Question: I'm creating bitmap/bmp files according to the specifications with my C code and I would like to draw simple primitives on my bitmap. The following code shows how I draw a rectangle on my bitmap:
'''
if(curline->type == 1) // draw a rectangle
{
int xstart = curline->x;
int ystart = curline->y;
int width = curline->width + xstart;
int height = curline->height + ystart;
int x = 0;
int y = 0;
for(y = ystart; y < height; y++)
{
for(x = xstart; x < width; x++)
{
arr[x][y].blue = curline->blue;
arr[x][y].green = curline->green;
arr[x][y].red = curline->red;
}
}
printf("rect drawn.
");
}
...
save_bitmap();
'''

So basically I'm setting the red, green and blue values for all pixels within the given x and y field.
Now I'd like to fill a circle by knowing its midpoint and radius. But how do I know which pixels are inside this circle and which pixels ain't? Any help would be appreciated, thanks for reading.
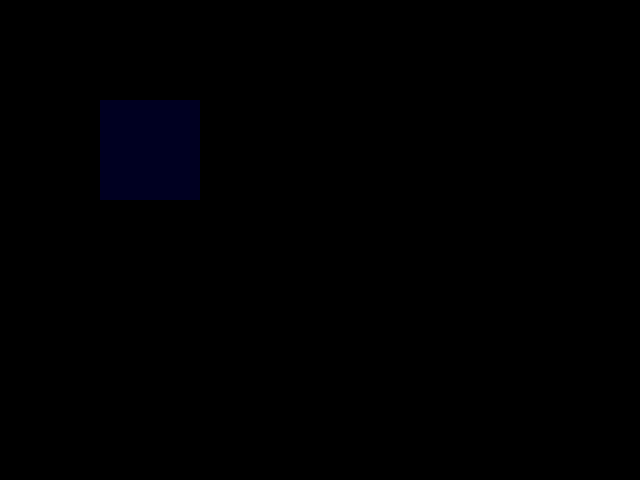
Answer: A point lies within the bounds of a circle if the distance from the point to the center of the circle is less than the radius of the circle.
Consider a point (x1,y1) compared to a circle with center (x2,y2) and radius r:
'''
int dx = x2 - x1; // horizontal offset
int dy = y2 - y1; // vertical offset
if ( (dx*dx + dy*dy) <= (r*r) )
{
// set pixel color
}
'''